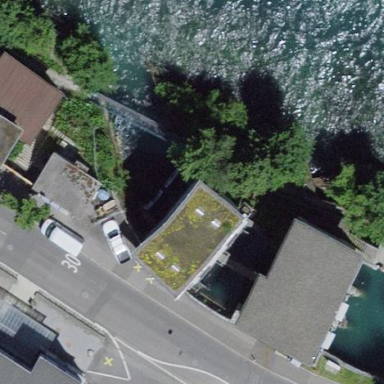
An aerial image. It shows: Building with hydro power generator.